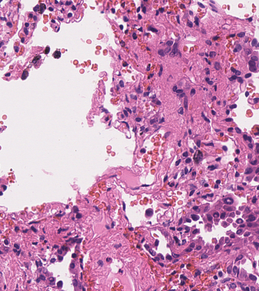
Tumor epithelial tissue: yes
Tumor-associated stroma tissue: yes
Normal tissue: no